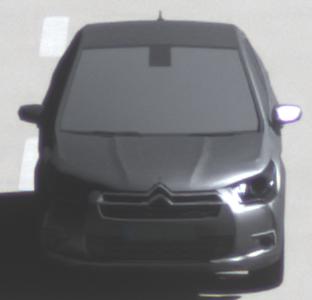
Make: Citroen
Model: DS 4 VTi 120
Detailed model: DS 4
Model produced from: 2011/05
Model produced until: 2015/01
Doors: 5
Color: gray
Road condition: dry road
Daytime: morning or afternoon
Contrast: high contrast